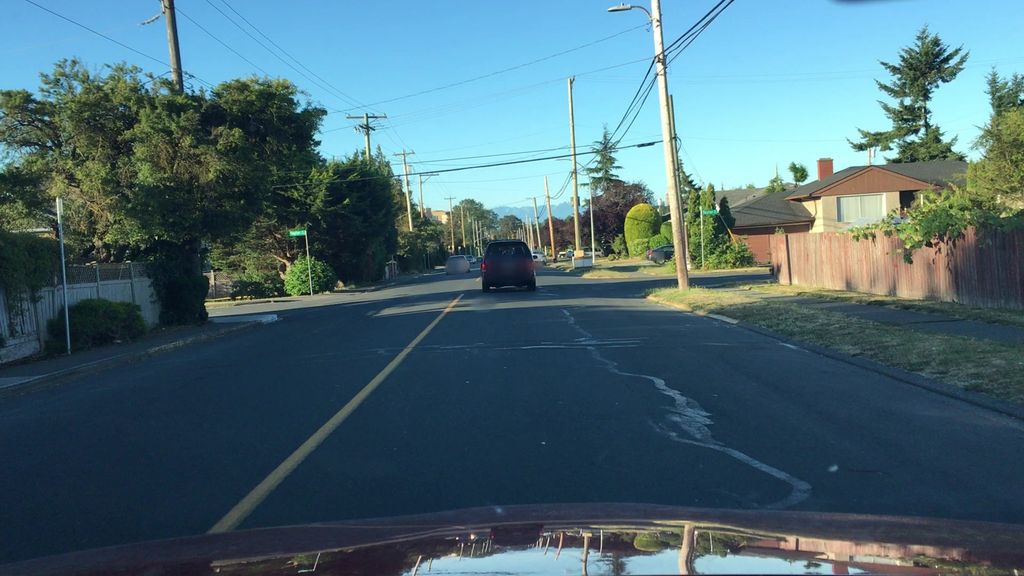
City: victoria